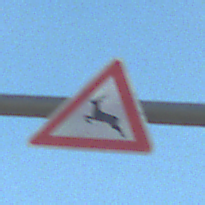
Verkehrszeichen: WildwechselRechts
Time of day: MorningAfternoon
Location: Outdoor (Suburban)
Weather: Clear
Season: NotSpecified
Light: Natural